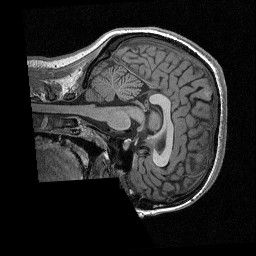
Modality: T1w
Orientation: sagittal
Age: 23
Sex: female
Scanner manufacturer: siemens
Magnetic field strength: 3 T
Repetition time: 2.3 s
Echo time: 0.00298 s